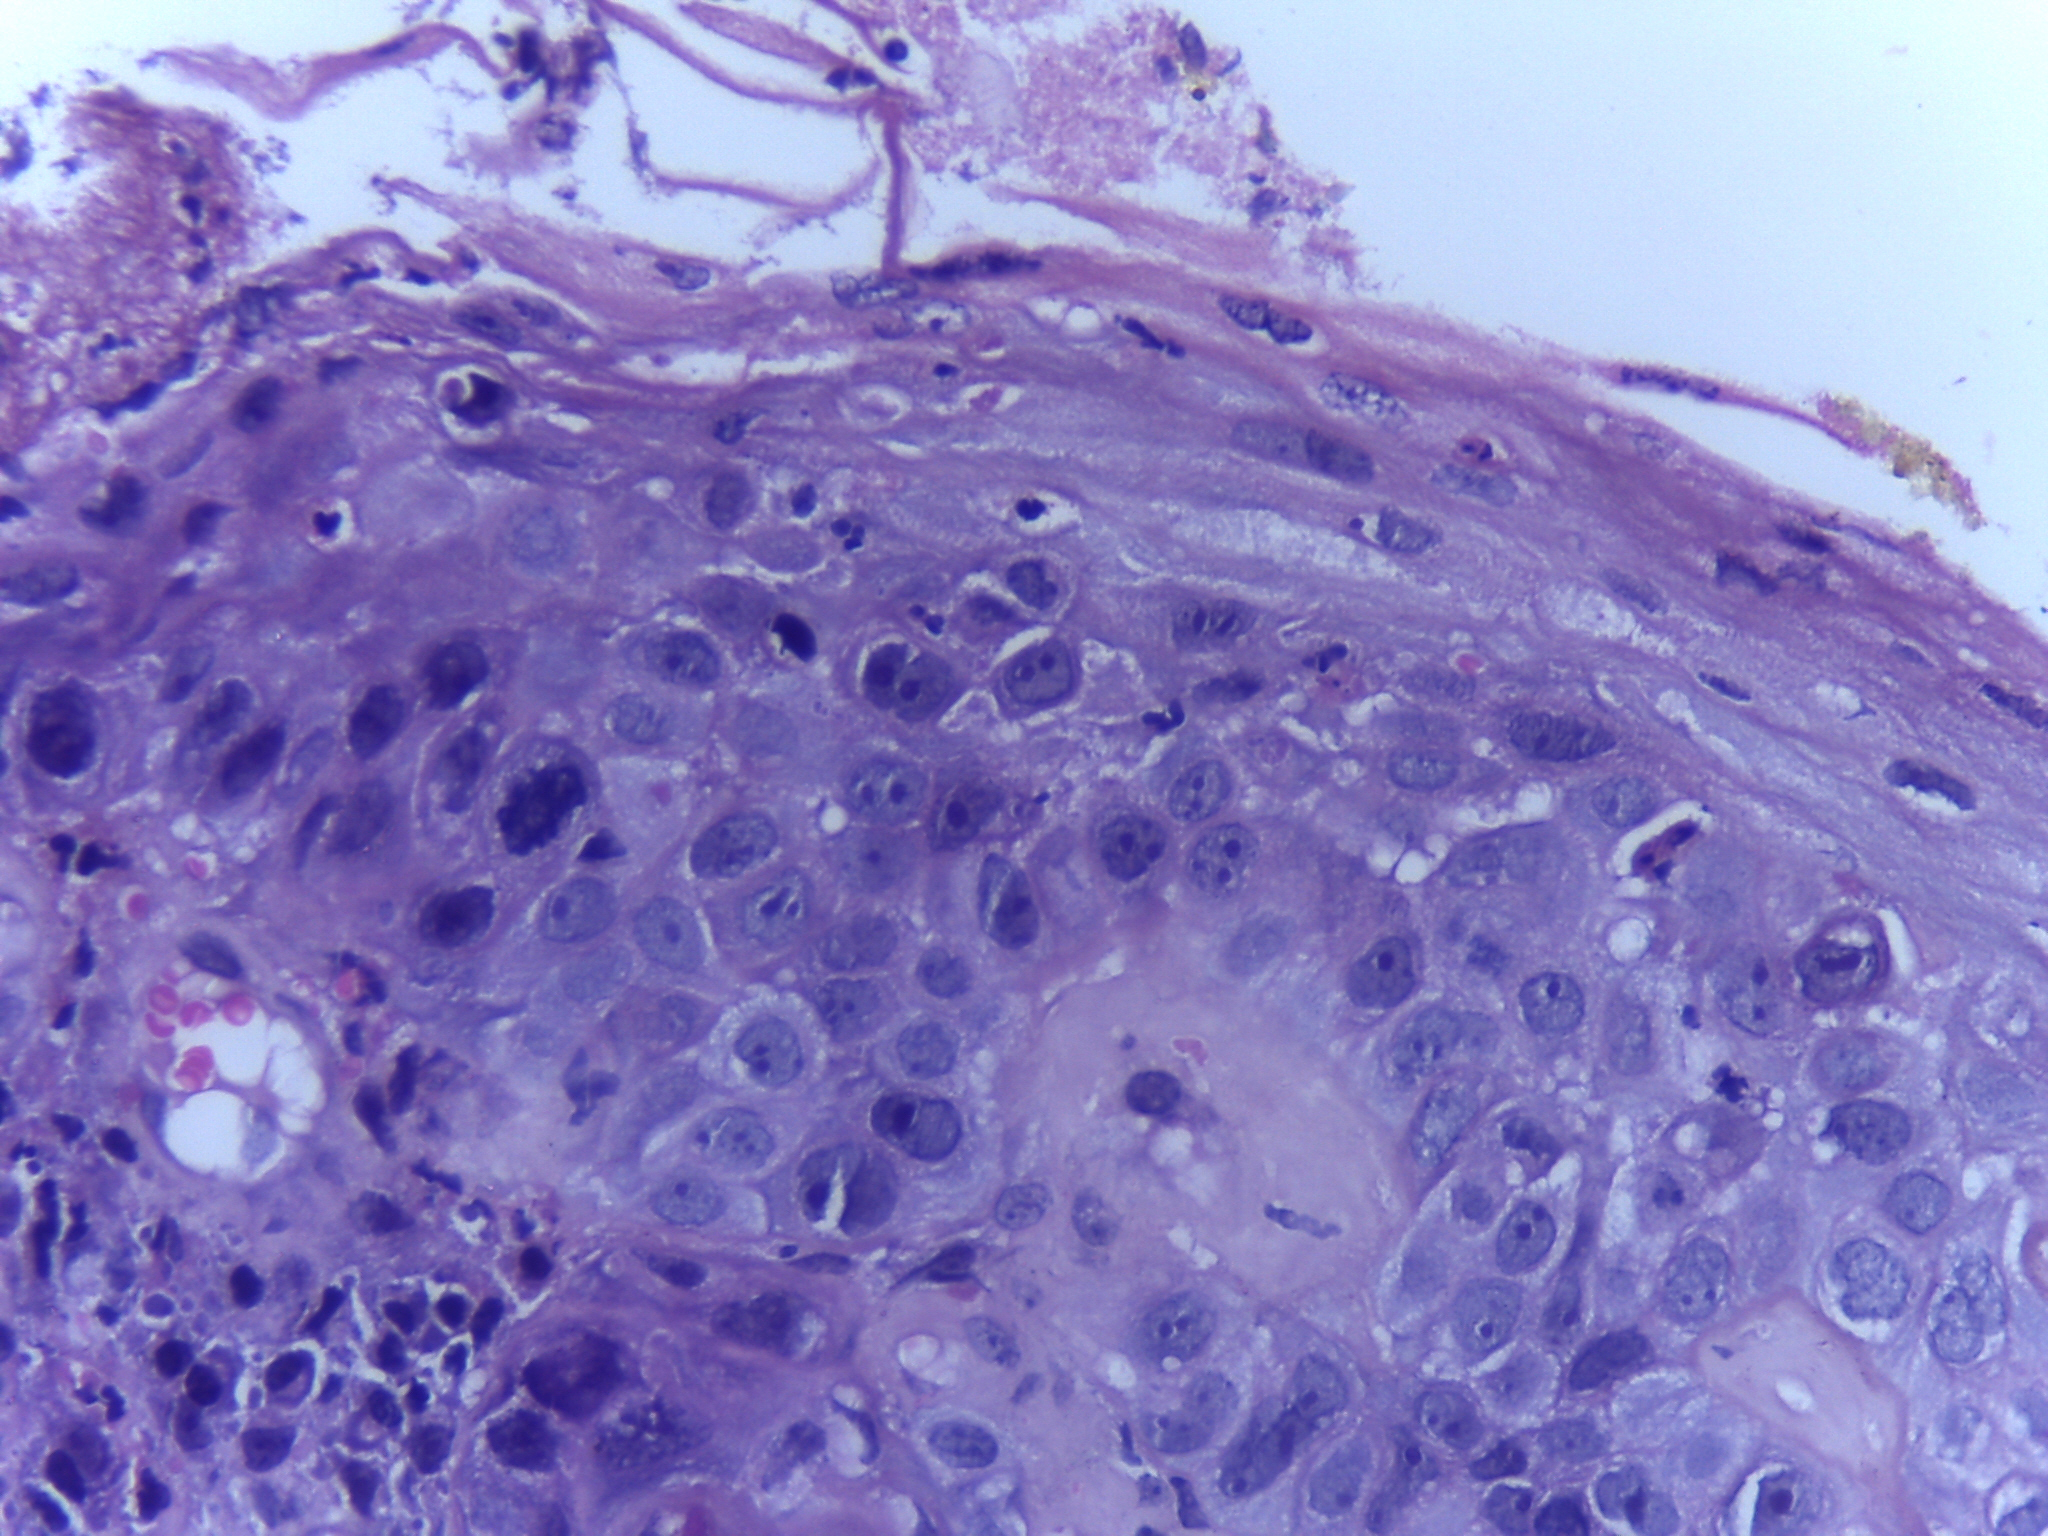
Diagnosis: OSCC